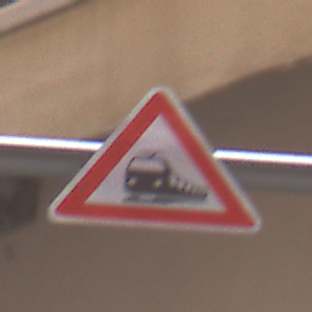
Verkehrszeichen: Bahnuebergang
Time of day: Midday
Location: Outdoor (Urban)
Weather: PartlyCloudy
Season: NotSpecified
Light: Natural